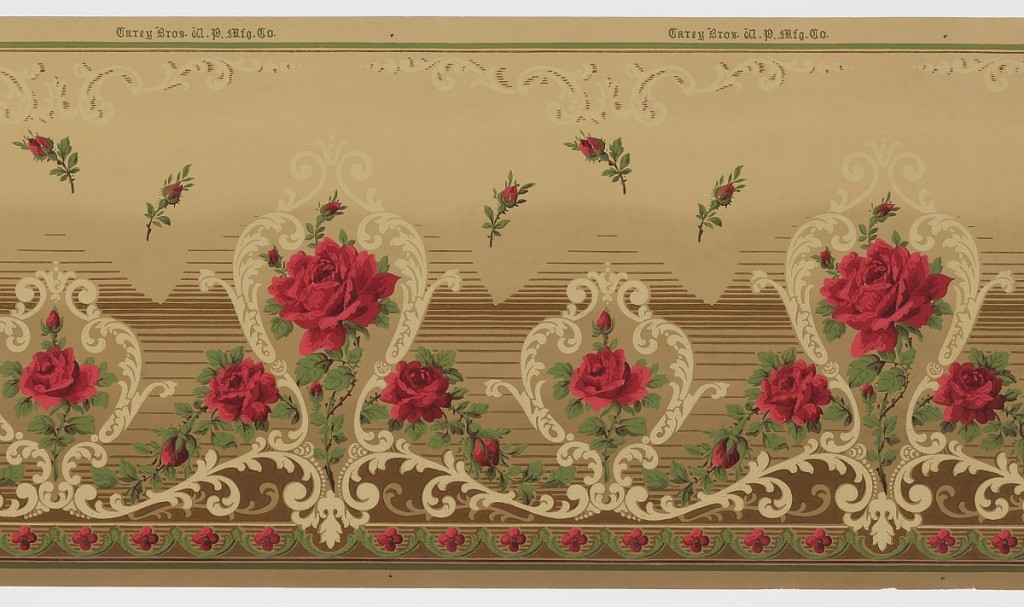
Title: Frieze
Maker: Carey Bros. W.P. Mfg. Co., Philadelphia, Pennsylvania, founded 1882
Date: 1905–1915
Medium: Machine-printed paper
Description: Single red rose with three buds in acanthus medallion alternates with single red rose and one bud in a smaller medallion. Small-scale stemmed roses appear randomly strewn in upper portion of frieze. Frieze background has a shaded effect, with top portion in tan while lower portion contains horizontal brown stripes. Stylized red floral motif in swagged band across bottom.